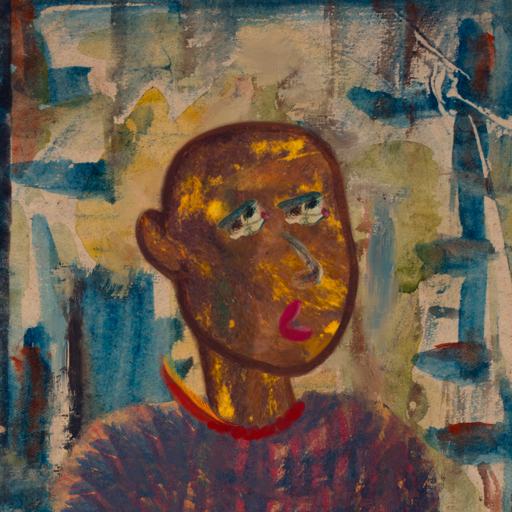
Background: Orphan, Head And Neck Side: Comrade, Face Side: Pipe, Bust: In_The_Sun, Hair Side: Blank, Head Accessory: Blank, Second Necklace: Blank, Necklace: Pipe, Baby: Blank